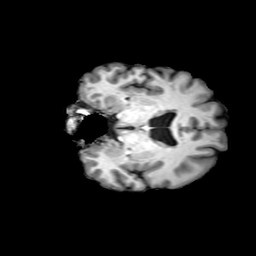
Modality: T1w
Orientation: coronal
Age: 55
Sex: female
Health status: ill